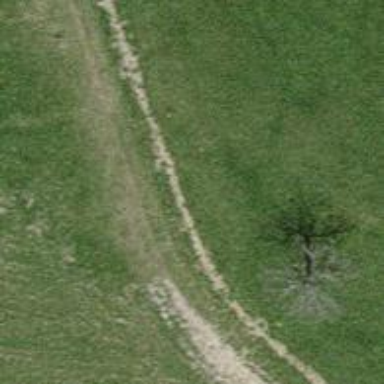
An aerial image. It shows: Dirt track with grade 5 track type.